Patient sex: F
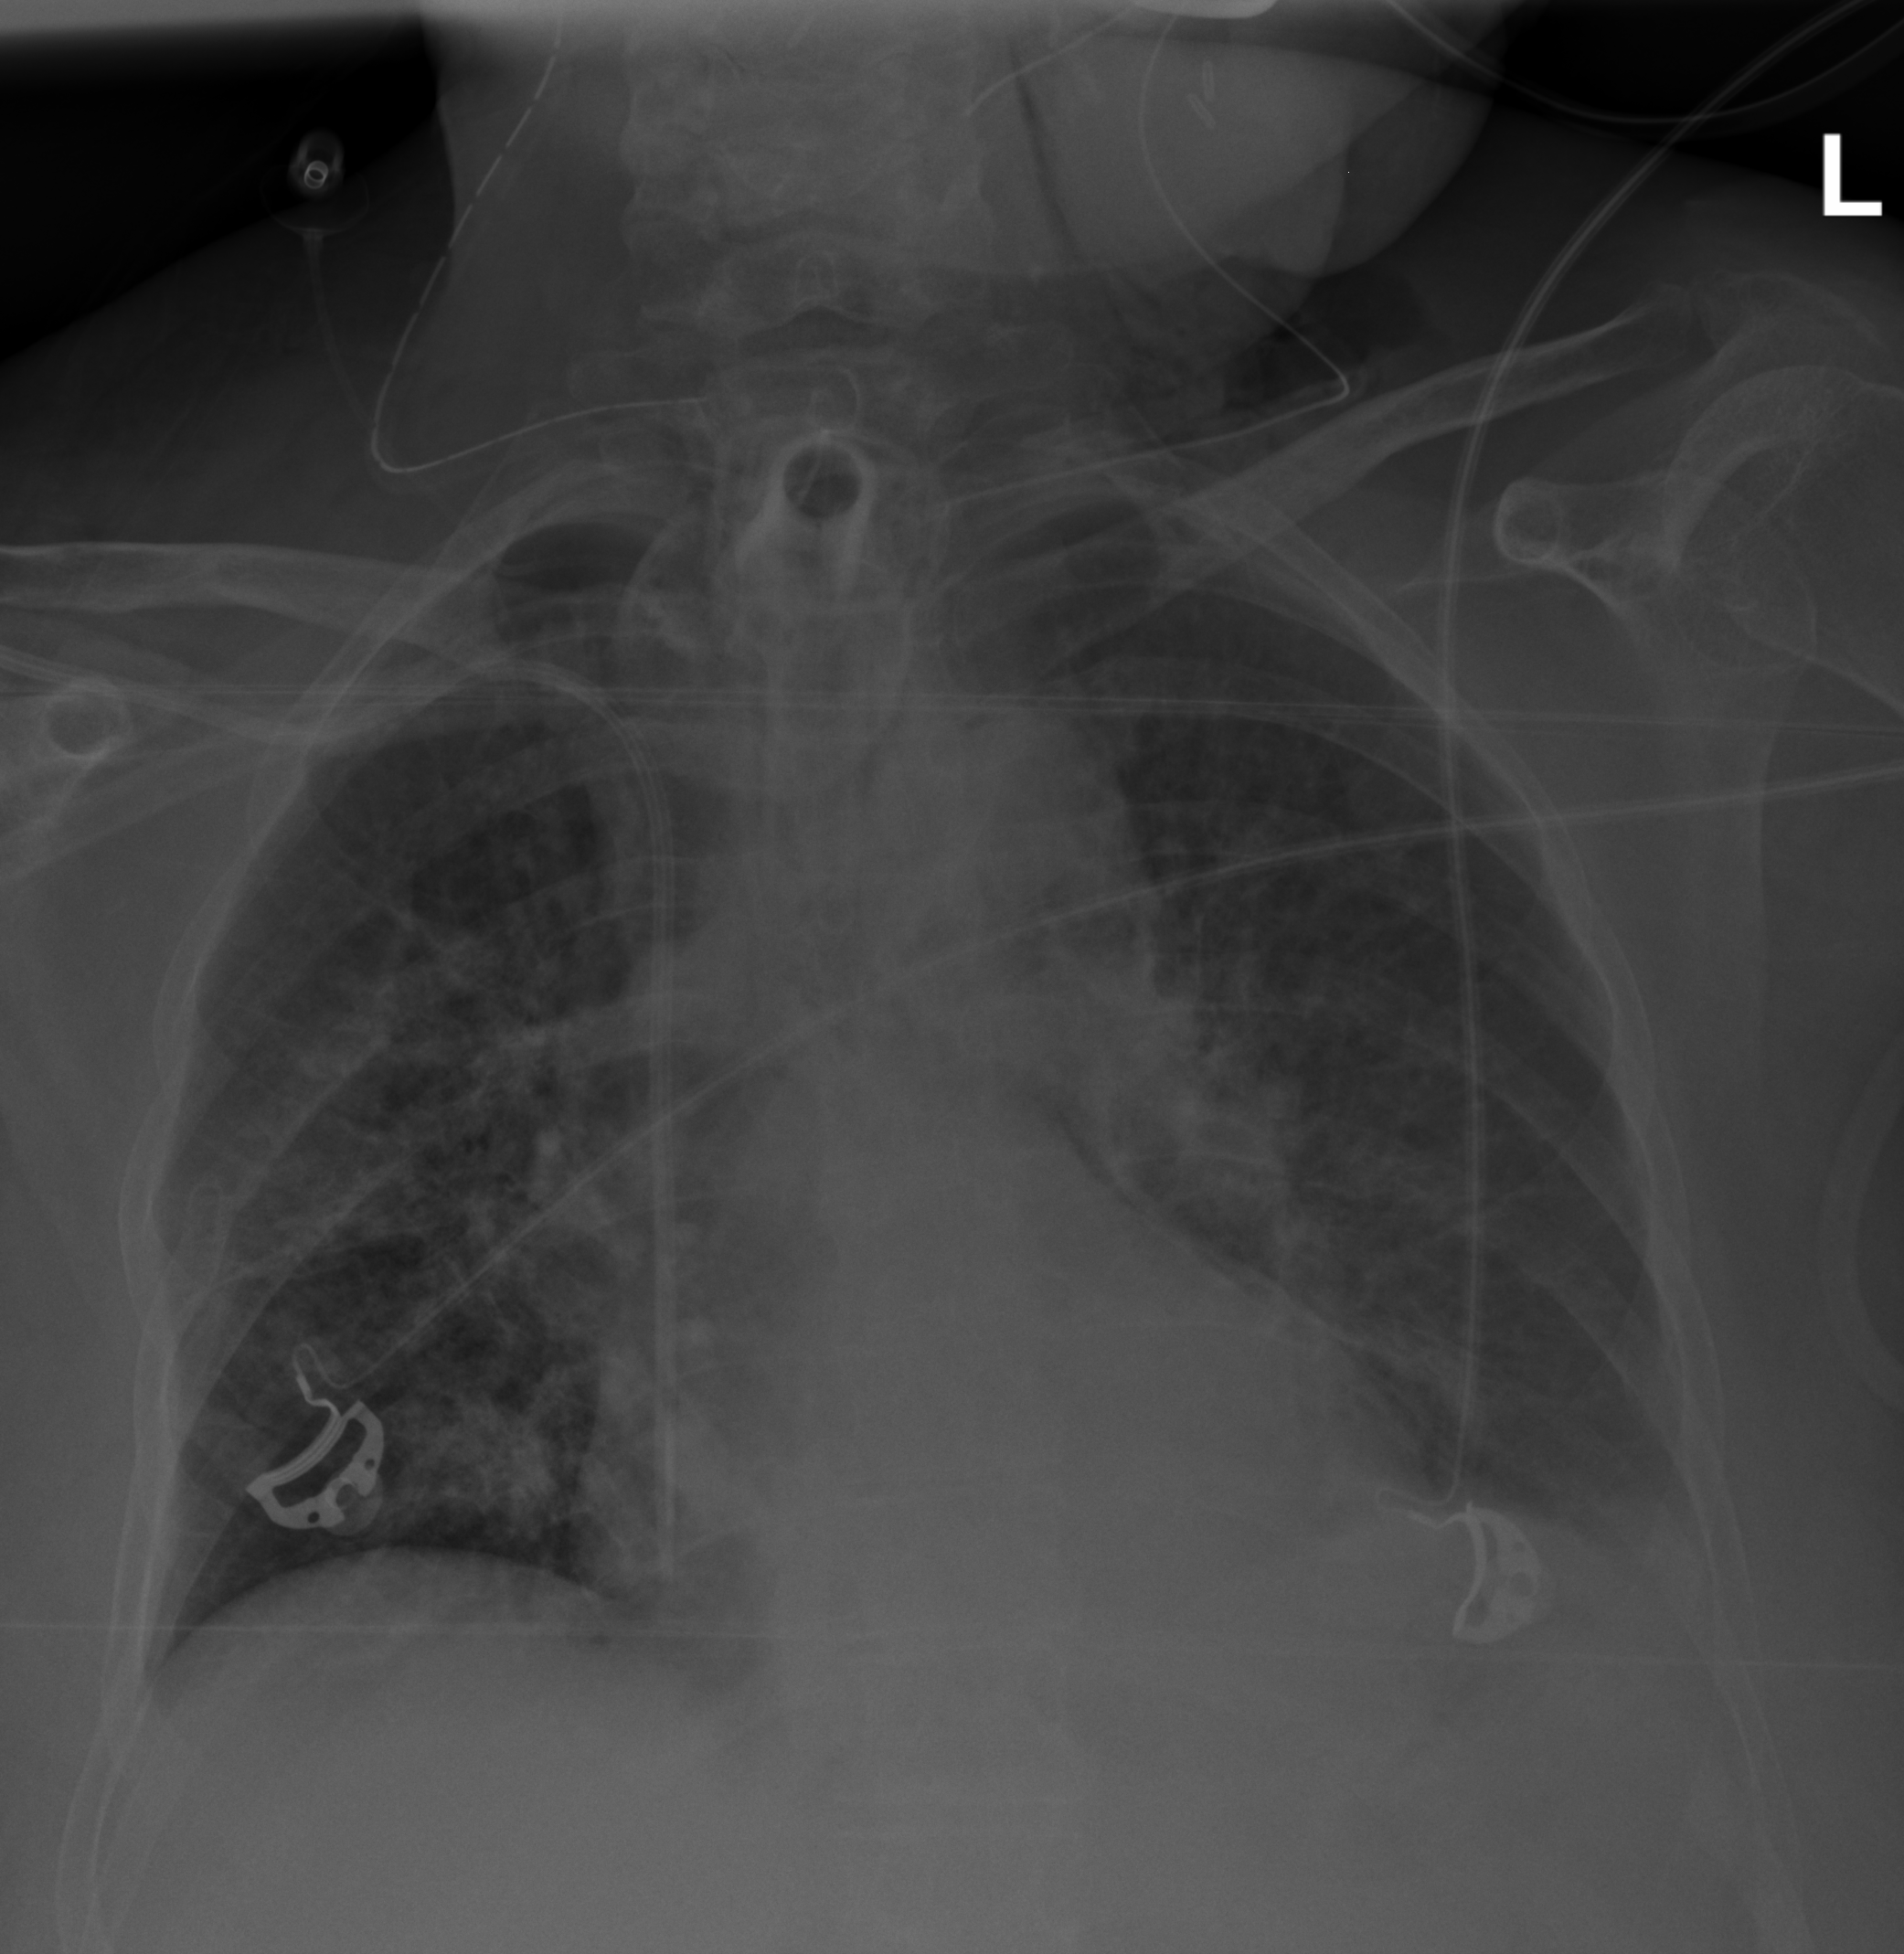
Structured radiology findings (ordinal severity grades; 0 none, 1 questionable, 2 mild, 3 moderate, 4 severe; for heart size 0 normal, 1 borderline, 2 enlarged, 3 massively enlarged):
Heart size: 1
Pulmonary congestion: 1
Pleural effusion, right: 0
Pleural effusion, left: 1
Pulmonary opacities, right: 2
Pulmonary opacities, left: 0
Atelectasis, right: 0
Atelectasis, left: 2